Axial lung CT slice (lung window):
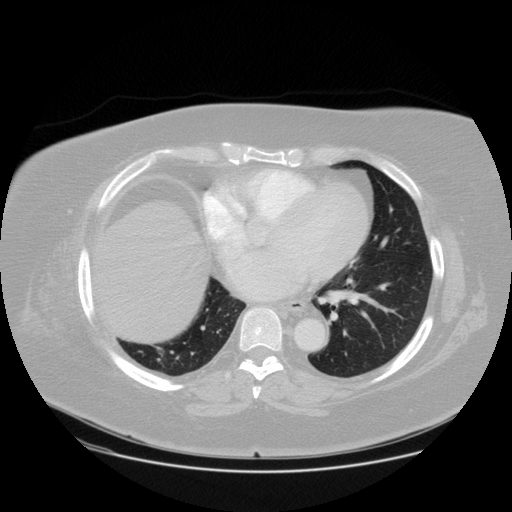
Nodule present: no